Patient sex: F
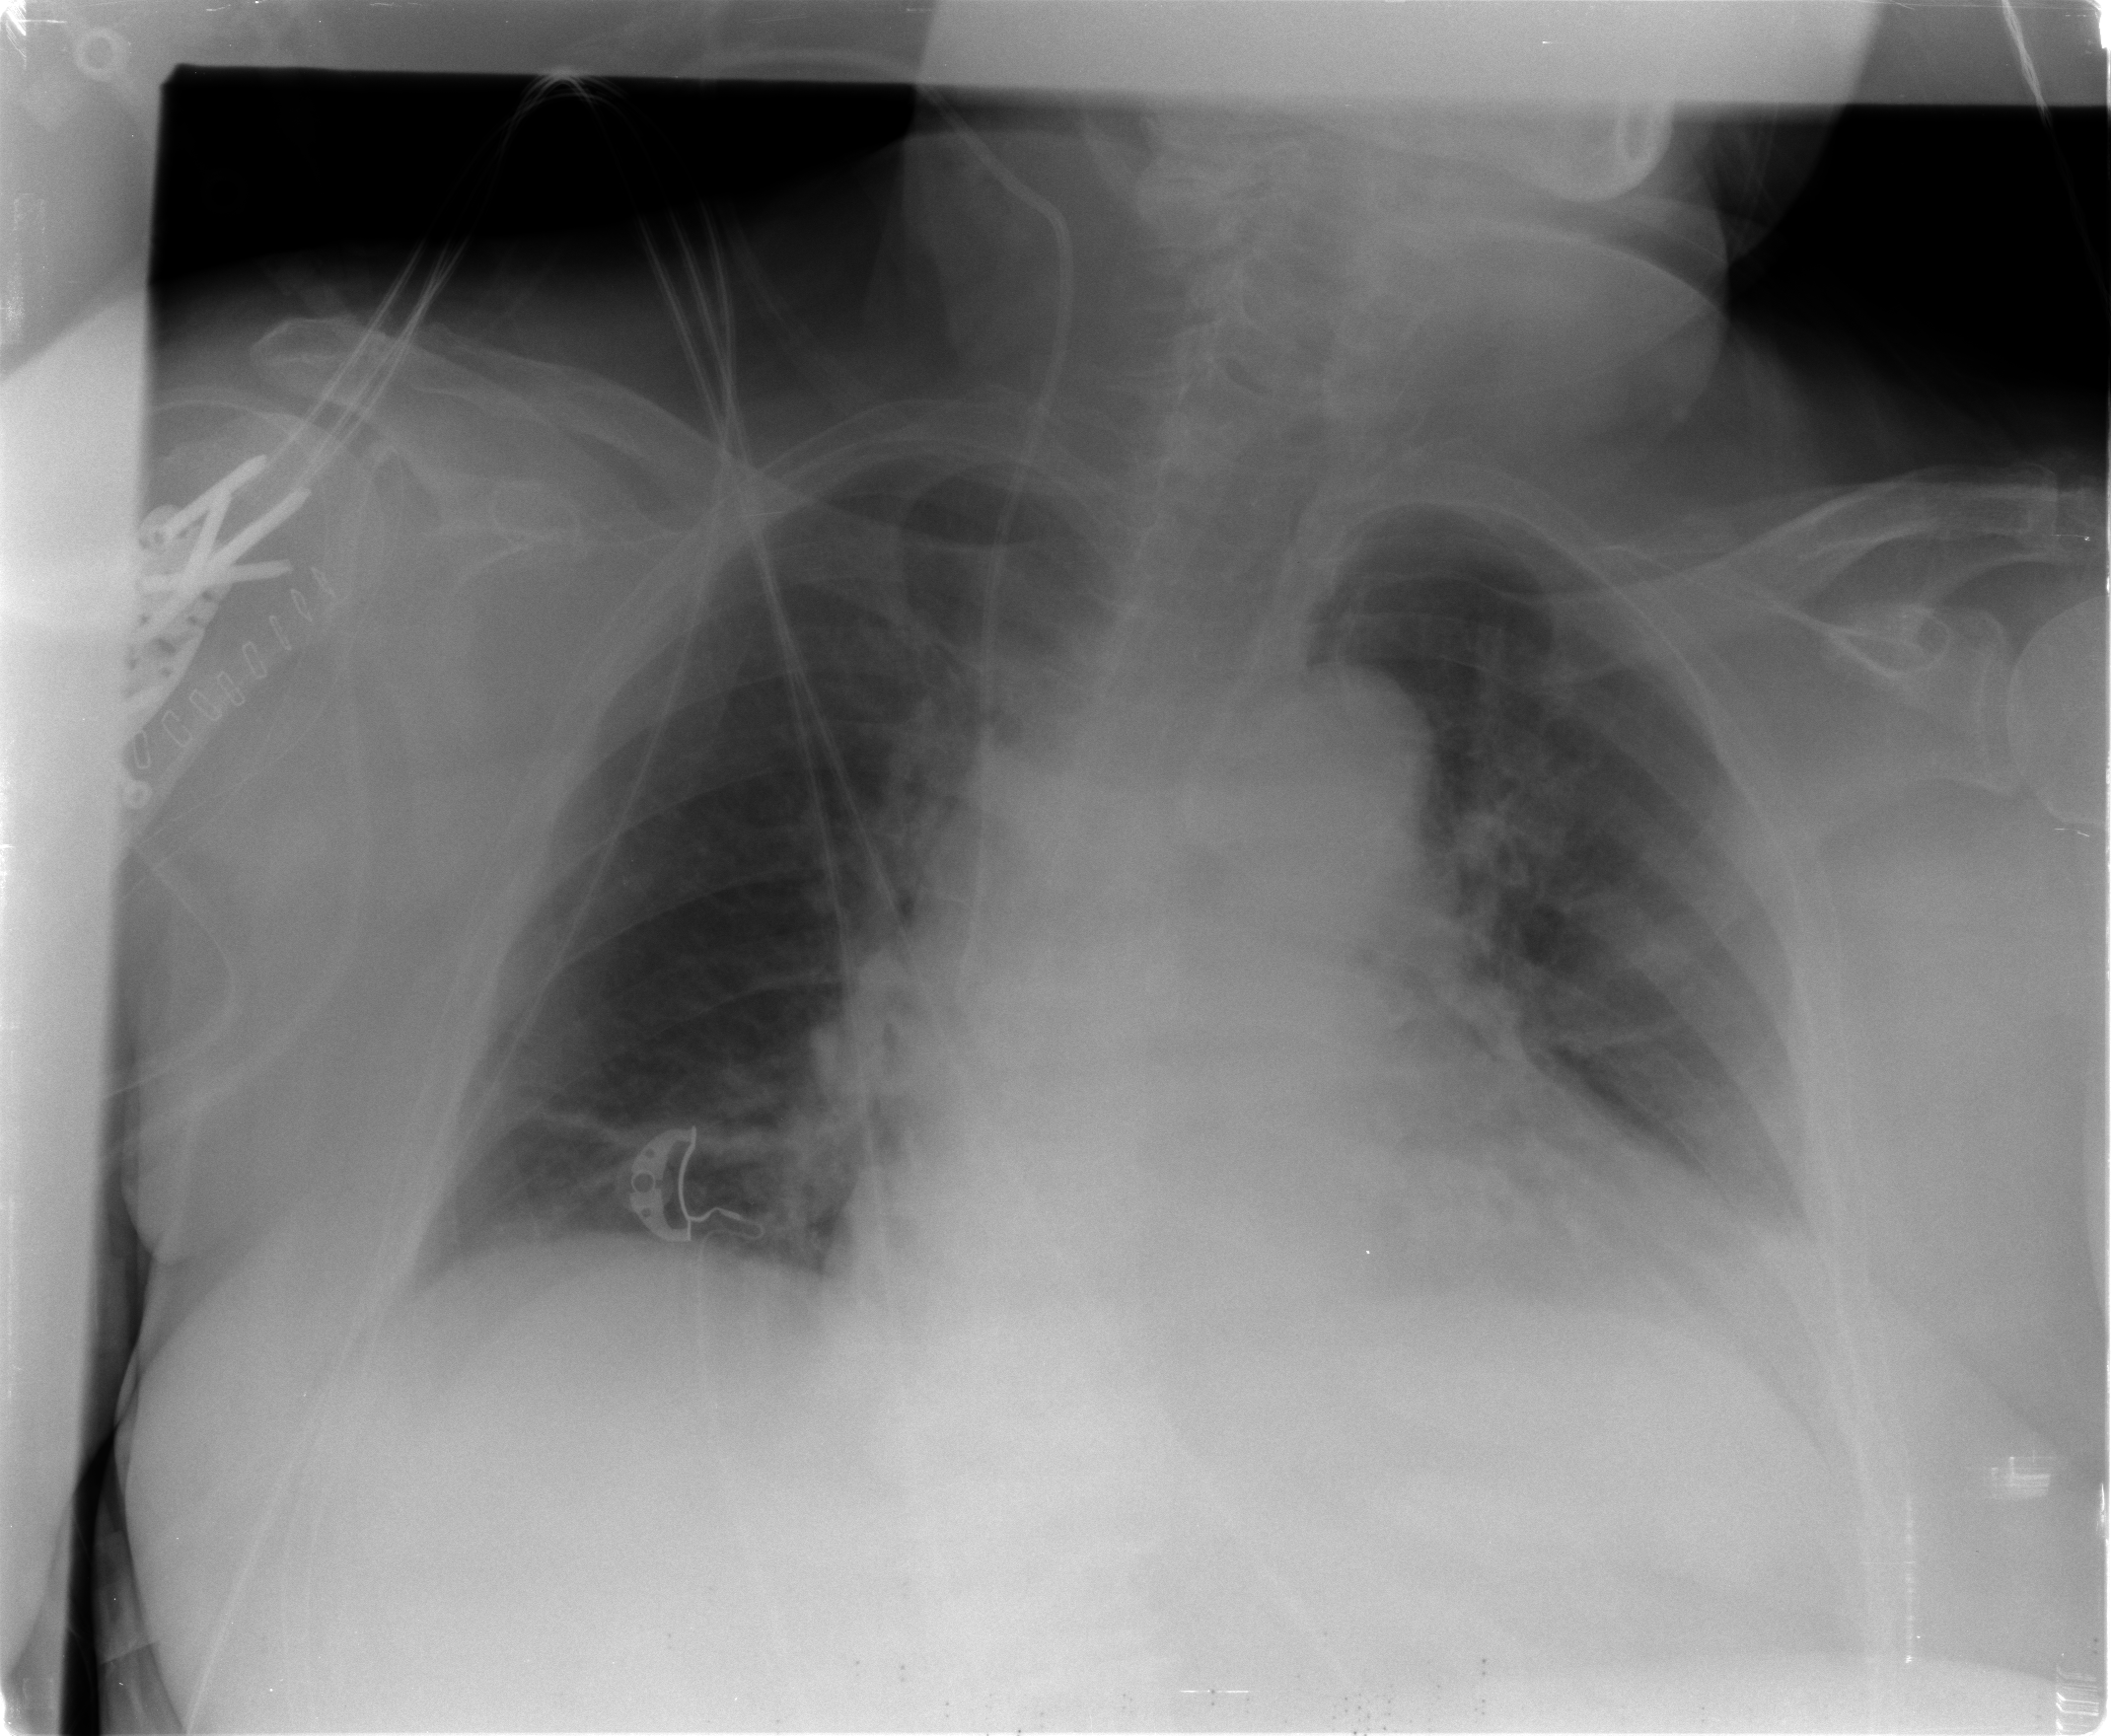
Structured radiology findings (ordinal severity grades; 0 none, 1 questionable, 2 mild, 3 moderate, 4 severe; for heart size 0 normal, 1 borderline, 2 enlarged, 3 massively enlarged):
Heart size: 2
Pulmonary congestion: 0
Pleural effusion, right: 0
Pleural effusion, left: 0
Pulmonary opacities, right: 0
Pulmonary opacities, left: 0
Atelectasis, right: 2
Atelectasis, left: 0